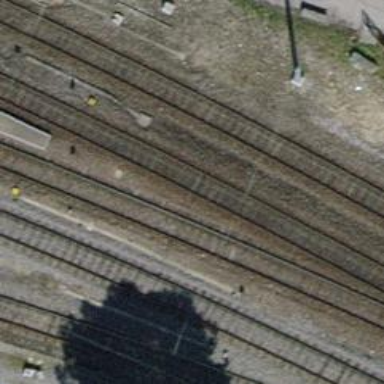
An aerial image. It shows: Single railway track with electrification through contact line.